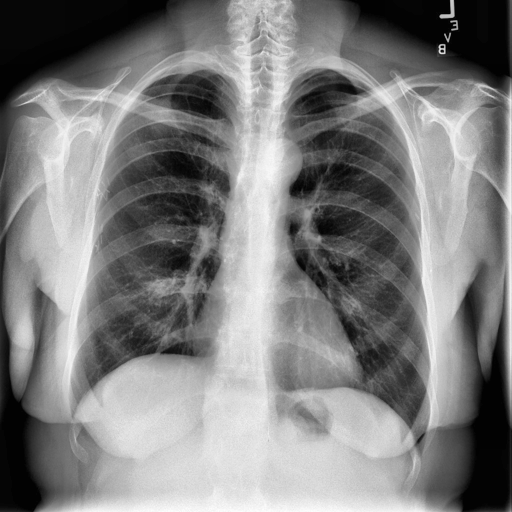
Finding: NORMAL